Question: I am using a Template to Generate HTML Tag Attributes in Meteor, but is seems to be broken. I can't put a template inside an HTML tag in <URL> and I want to know why.
I'm using <URL> for routing. Since meteor basically only allows a single layout, I wanted to add a class to the body indicating the current view name, like so:
/client/layout.html:
'''
<head>
<title>Meteor App</title>
</head>
<body {{> body-attributes}}>
{{renderPage}}
</body>
<template name="body-attributes">data-view-name="{{page}}" class="{{page}}"<template>
'''
So that I could do this in /client/layout.js:
'''
Template['body-attributes'].page = function () {
return Meteor.Router.page();
};
'''
But that didn't work, I got an error from the app saying that attributes on the body are not supported. Changing layout.html to this:
'''
<head>
<title>Meteor App</title>
</head>
<body>
<div {{> body-attributes}}>
{{renderPage}}
</div>
</body>
<template name="body-attributes">data-view-name="{{page}}" class="layout-container {{page}}"<template>
'''
Resulted in totally broken HTML. The browser shows a '>' before the page, and the console elements panel looks like so:

Why doesn't that work?
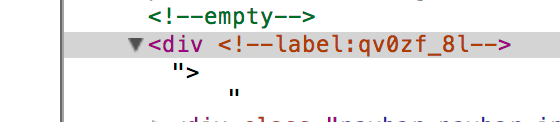
Answer: Calling '{{> body-attributes}}' inside an HTML tag (in your case, the 'body' tag) ultimately means that Meteor will inject a <URL> into the DOM at that location.
For the sake of reactivity, these 'DocumentFragments' are not vanilla reproductions of the markup in your template, but rather are wrapped up in special Meteoresque reactivity tags that help the backend engine keep the 'Template' updated. You can see this by invoking the Template function and investigating what '_domFrag' looks like:
'''
var _domFrag = Template.myTemplateName();
'''
So, 'Templates' in a meteor context are not designed to be embedded as attributes on HTML tags because it's injecting additional tags within the tag itself. Your second attempt is more in line with the way the framework works.
Hope that helps explain this behavior.